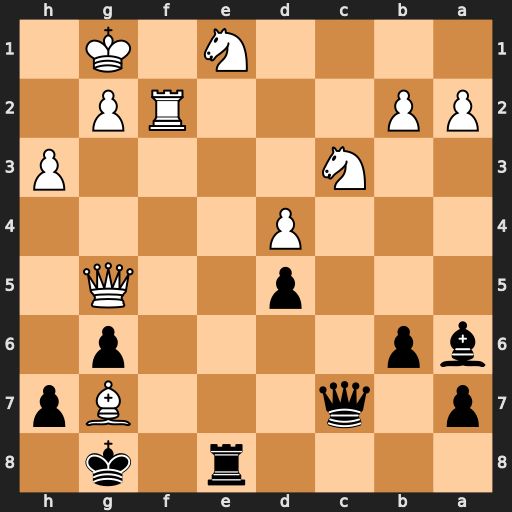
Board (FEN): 4r1k1/p1q3Bp/bp4p1/3p2Q1/3P4/2N4P/PP3RP1/4N1K1
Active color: b
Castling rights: -
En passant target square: -
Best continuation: Rxe1+ Rf1 Rxf1#